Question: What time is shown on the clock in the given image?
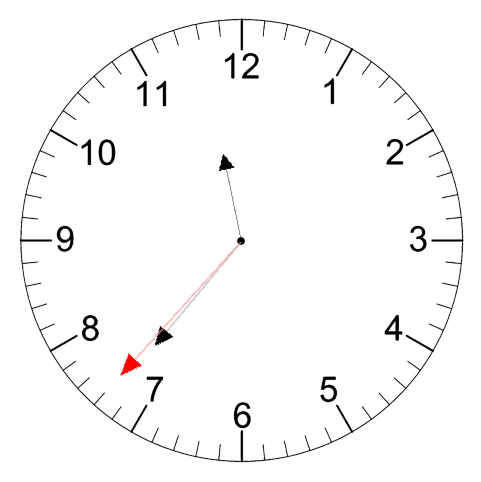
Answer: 11:36:37